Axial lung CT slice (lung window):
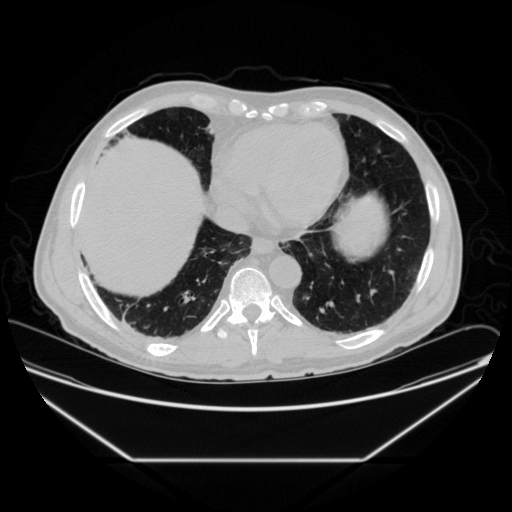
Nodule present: no